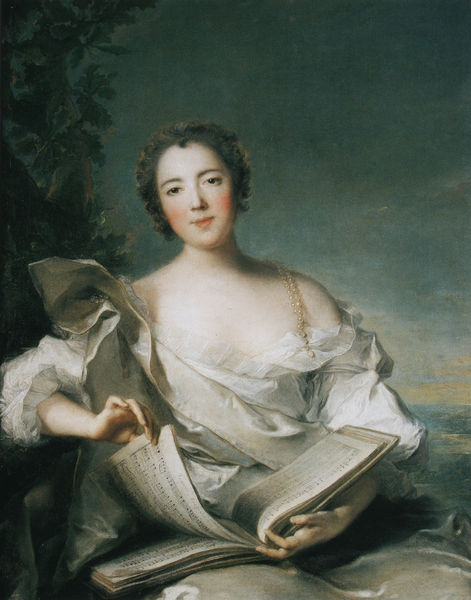
Titel: Bildnis einer Dame, vermutlich Marie-Victoire-Hortense de La Tour d'Auvergne, Duchesse de La Trémoille
Künstler: Jean-Marc Nattier
Standort: Mainz
Institution: Landesmuseum
Schlagwörter: baum, blau, blätter, dunkel, gemälde, gewitter, hand, haut, himmel, meer, schatten, umhang, wasser, weiß, wolken, bäume, grün, landschaft, mädchen, sitzen, abend, ausschnitt, brust, decolte, finger, frau, frisur, geste, grau, haar, hell, hintergrund, kleid, licht, mund, nacht, nase, orange, ausblick, blick, dame, rot, tuch, wiese, wolke, hochformat, malerei, jung, arme, augen, barock, blass, falten, halten, inkarnat, rahmen, samt, spitze, ärmel, bildnis, hände, portrait, porträt, öl, ferne, horizont, natur, strauch, busch, sonne, gewand, gold, haare, sitzend, stoff, rokkoko, spitzen, blatt, musik, oper, pflanze, pflanzen, sängerin, dekolletee, dekollte, dekoltee, en face, england, frontal, gainsborough, kinn, kontrast, lippen, locken, perlen, puder, rokoko, rosa, rouge, sanft, schminke, schulter, schön, seide, zart, perücke, lächeln, wangen, papier, noten, kette, abendsonne, romantik, ölgemälde, sturm, weiblich, brauen, pupillen, lesen, notenblatt, notenblätter, notenheft, faltenwurf, rüschen, fein, perlenkette, dekolleté, hoch, leuchten, schulterfrei, buch, seite, ketten, wei0, rosig, flora, damast, schoss, seiten, efeu, manierismus, backe, eiche, museum, lesend, gesichtszüge, weich, mona lisa, klassik, träger, taft, musikerin, englisch, blättern, unschuld, partitur, musiknoten, rote wangen, notenbuch, boucher, weisses kleid, eichenblätter, rusch, blatter, loken, sptze, kontarst, umblättern, davinci, nackte schulter, bluick, blätternd, mädchen7, perlenträger, räger, mädchne, laächeln, natuer, blattersn, blattern